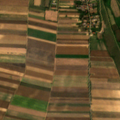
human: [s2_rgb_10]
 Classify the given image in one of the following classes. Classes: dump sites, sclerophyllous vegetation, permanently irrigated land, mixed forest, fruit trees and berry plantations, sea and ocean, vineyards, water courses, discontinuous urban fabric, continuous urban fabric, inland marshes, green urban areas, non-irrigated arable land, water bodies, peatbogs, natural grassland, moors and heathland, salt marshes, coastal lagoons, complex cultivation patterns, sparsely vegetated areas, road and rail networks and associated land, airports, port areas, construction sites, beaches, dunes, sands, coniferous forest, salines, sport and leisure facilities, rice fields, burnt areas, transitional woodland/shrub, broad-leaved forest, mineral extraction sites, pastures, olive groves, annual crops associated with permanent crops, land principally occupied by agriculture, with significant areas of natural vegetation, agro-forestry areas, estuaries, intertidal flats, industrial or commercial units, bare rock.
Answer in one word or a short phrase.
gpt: discontinuous urban fabric, non-irrigated arable land, complex cultivation patterns, land principally occupied by agriculture, with significant areas of natural vegetation